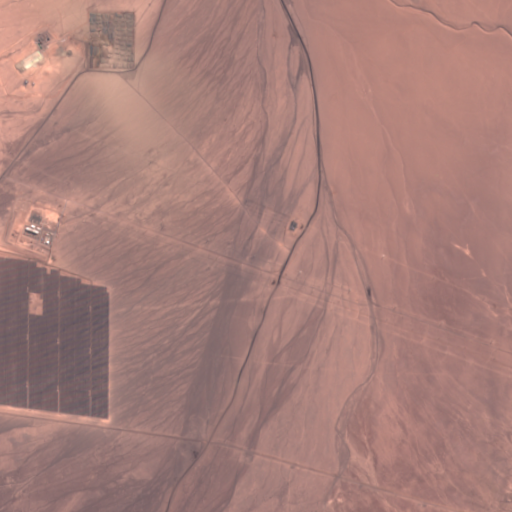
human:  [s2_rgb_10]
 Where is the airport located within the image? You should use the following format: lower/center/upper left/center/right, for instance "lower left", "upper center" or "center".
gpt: The airport is located in the upper right of the image.
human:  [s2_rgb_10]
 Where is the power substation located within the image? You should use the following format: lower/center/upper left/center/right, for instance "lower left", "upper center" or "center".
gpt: The power substation is located in the center left of the image.
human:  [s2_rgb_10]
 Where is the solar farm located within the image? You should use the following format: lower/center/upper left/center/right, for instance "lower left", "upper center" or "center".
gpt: The solar farm is located in the lower left of the image.
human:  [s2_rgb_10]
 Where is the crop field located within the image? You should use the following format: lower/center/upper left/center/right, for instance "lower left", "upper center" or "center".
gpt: There is no crop field in the image.